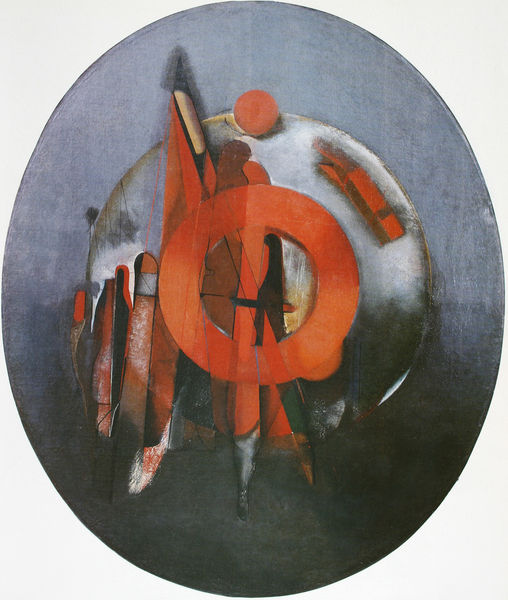
Titel: Planetarium
Künstler: Michail Plaksin
Institution: Sammlung George Costakis
Schlagwörter: blau, gemälde, kopf, weiß, dreieck, grün, komposition, grau, orange, schwarz, rot, beige, mensch, teller, figur, person, kreis, oval, rund, ballett, abstrakt, modern, formen, spitz, streifen, platte, eckig, scheiben, form, schraffur, punkt, kreise, kugel, kunst, blaugrau, rötlich, graublau, balu, welt, verschiebung, geometrie, stifte, ineinander, schallplatte, kreieck, rund im rund, o